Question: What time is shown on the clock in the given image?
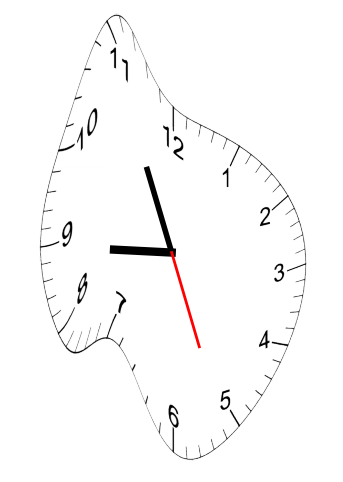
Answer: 08:55:26